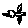
Label: bird